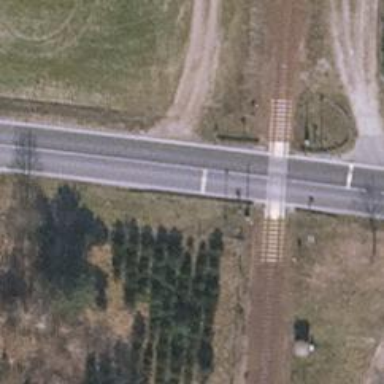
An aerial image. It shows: Primary road with asphalt surface.